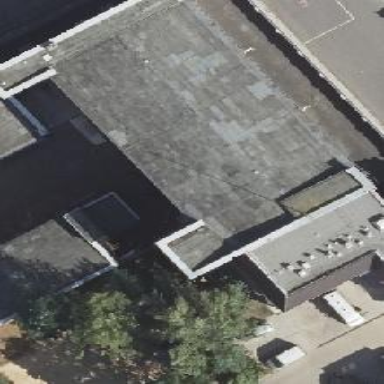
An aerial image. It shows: Flat-roofed building.